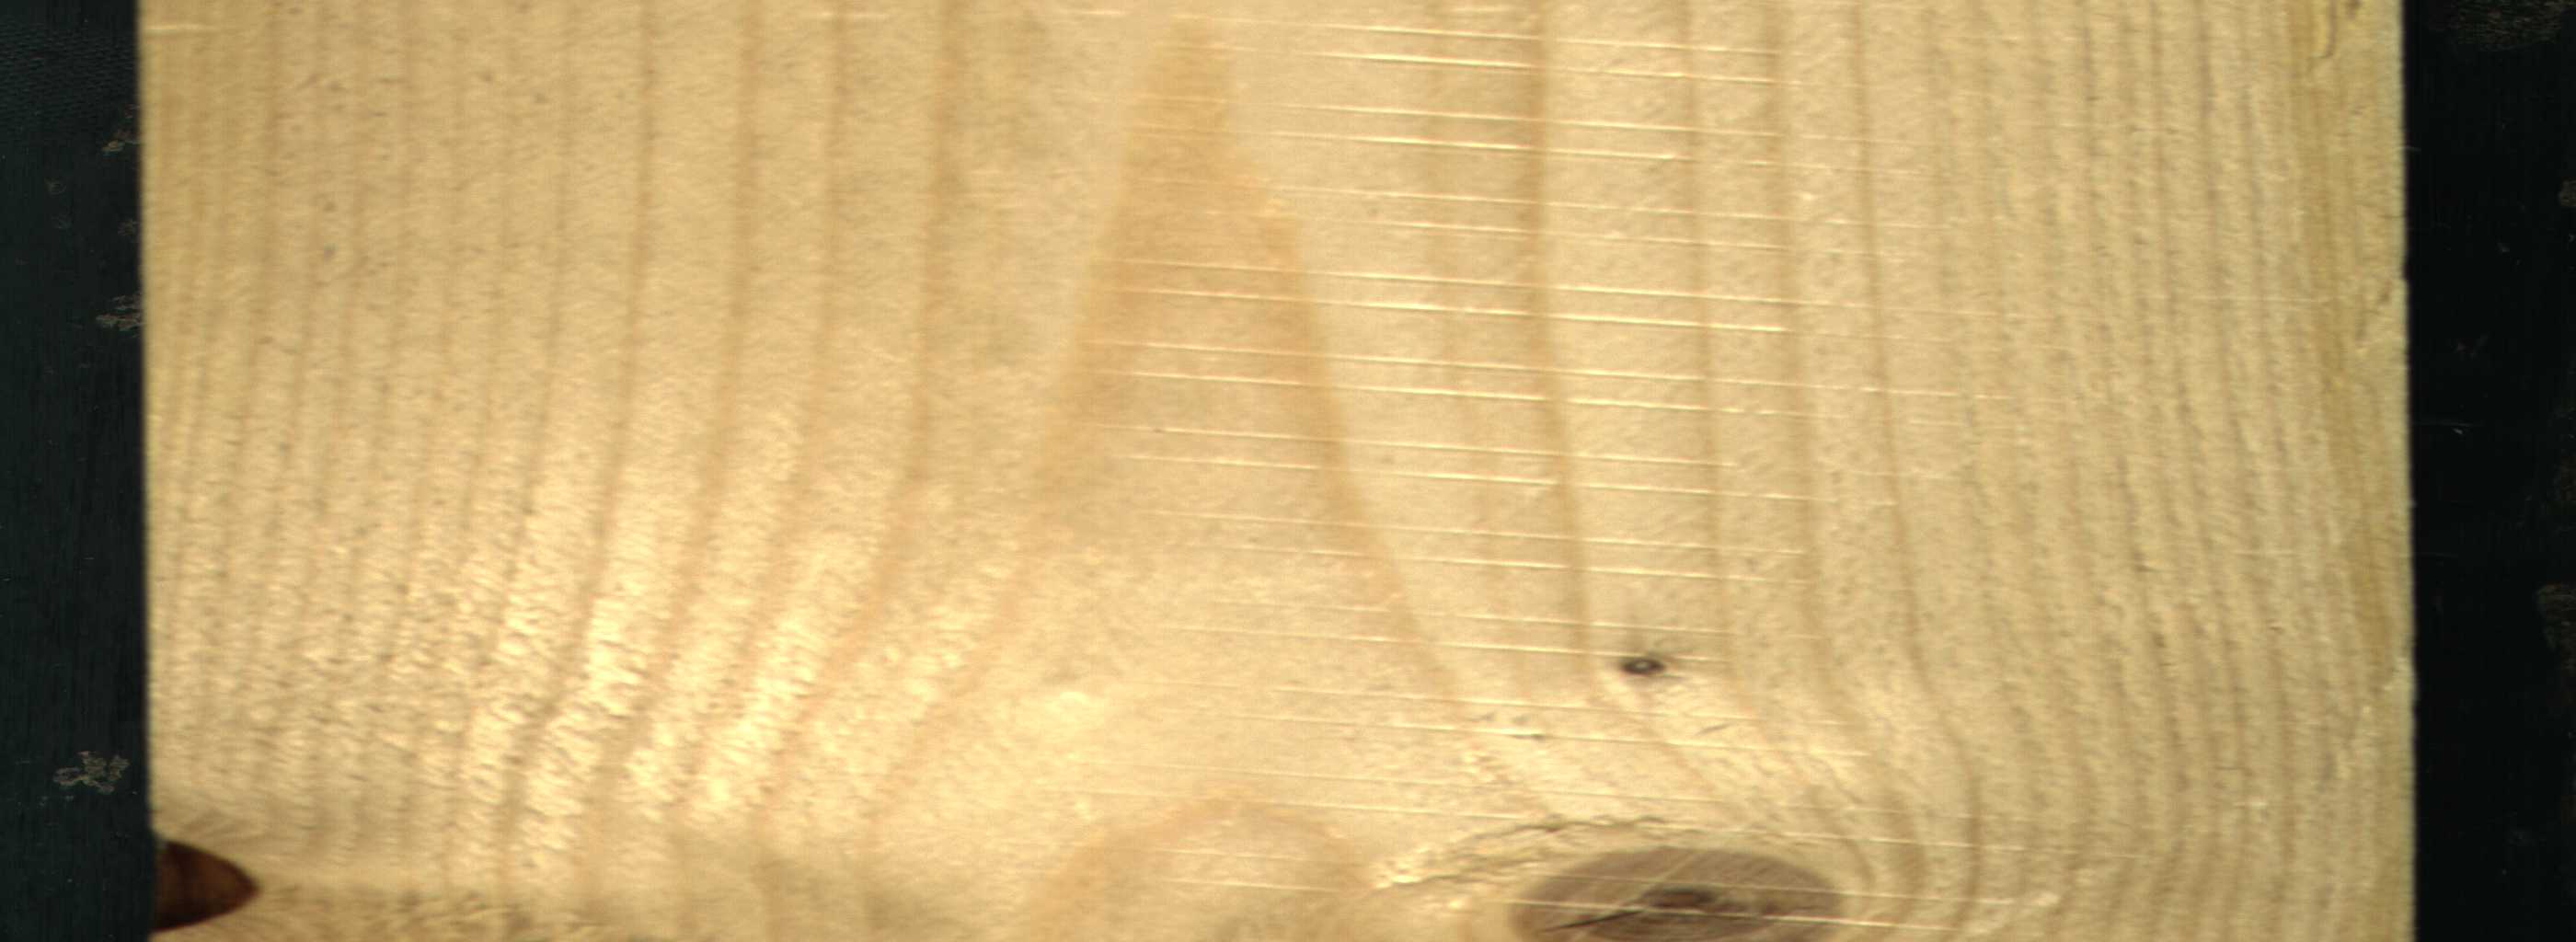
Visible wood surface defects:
Knot_missing
Live_Knot
Live_Knot